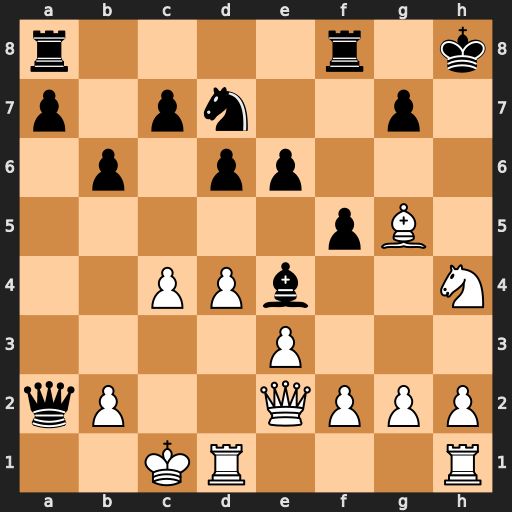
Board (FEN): r4r1k/p1pn2p1/1p1pp3/5pB1/2PPb2N/4P3/qP2QPPP/2KR3R
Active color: w
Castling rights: -
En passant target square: -
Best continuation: Ng6+ Kg8 Ne7+ Kf7 Qh5+ g6 Qxg6#